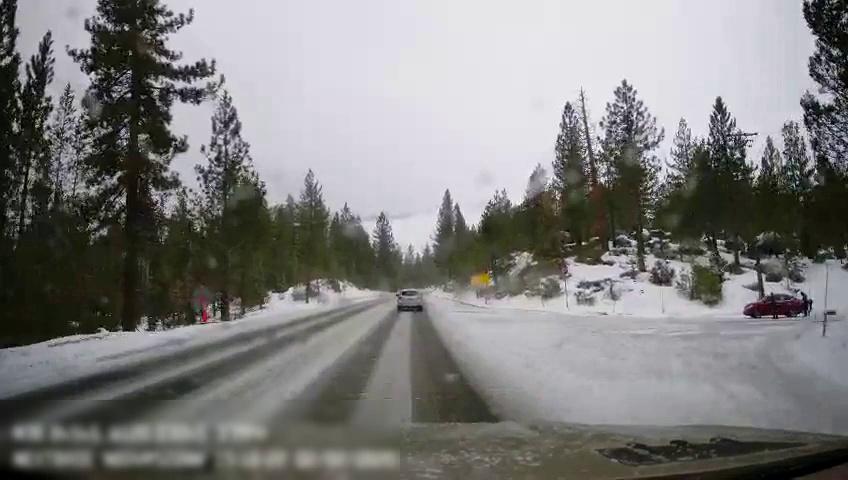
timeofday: Day
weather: Snowy
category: Drivable Space
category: Vehicles | SUV
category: Vehicles | Car
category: Pedestrians
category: Pedestrians
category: Lanes | Opposite Lane
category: Traffic | Signs